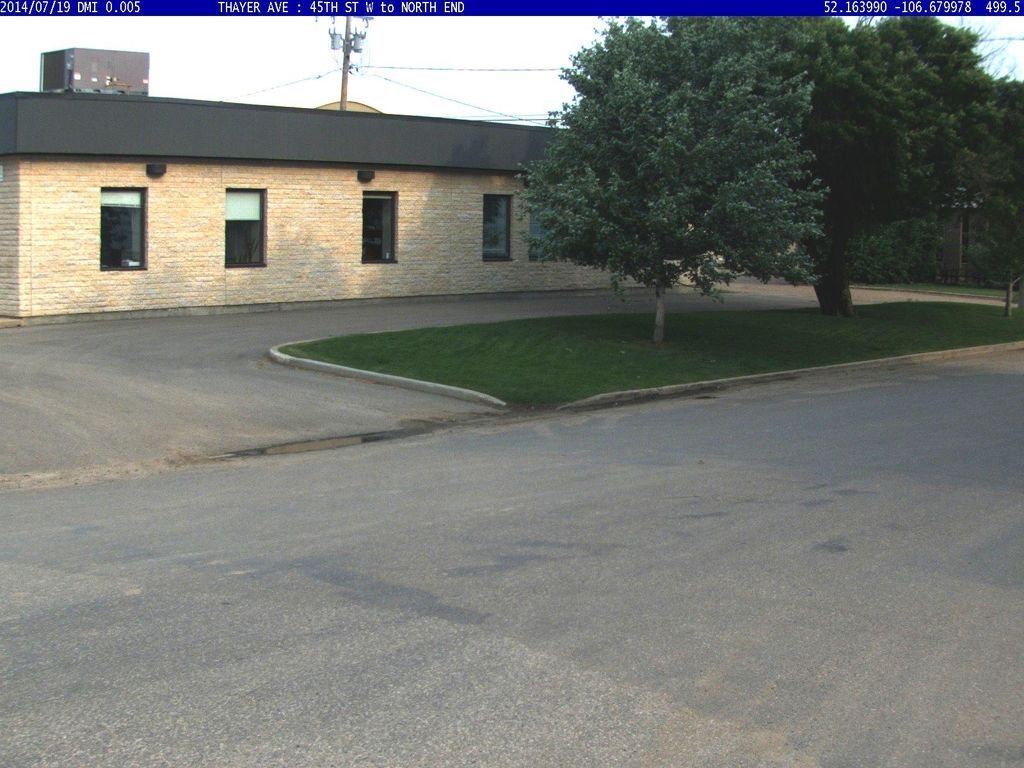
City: saskatoon